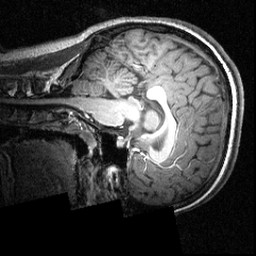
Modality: T1w
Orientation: sagittal
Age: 20
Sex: female
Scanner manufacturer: siemens
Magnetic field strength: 3.951 T
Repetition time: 1.5 s
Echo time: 0.00335 s